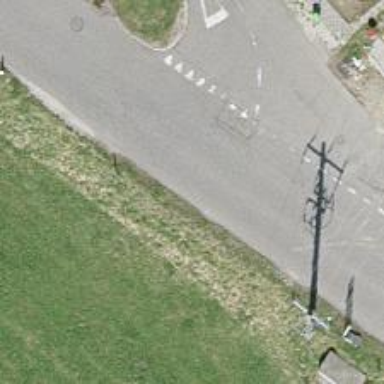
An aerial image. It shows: Tertiary road.